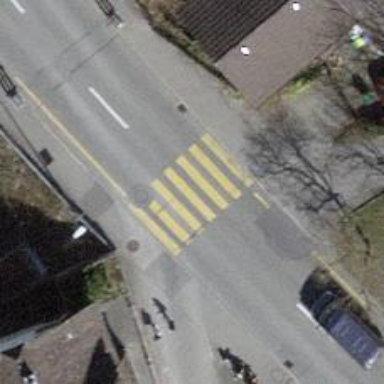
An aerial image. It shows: Marked road crossing.